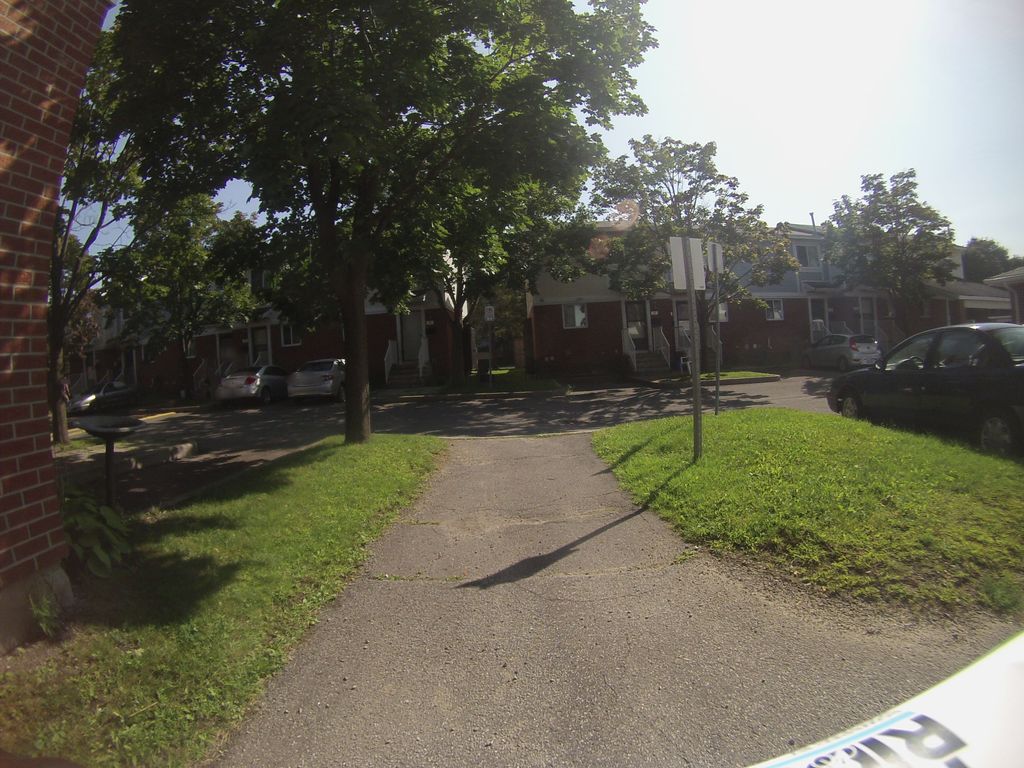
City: ottawa-gatineau